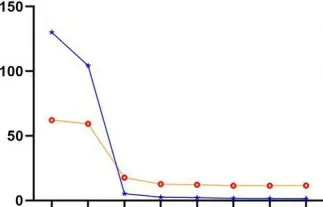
Serum tumor biomarker during treatment.
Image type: pathology (masson_trichrome)